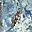
Label: 1